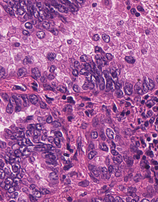
Tumor epithelial tissue: yes
Tumor-associated stroma tissue: yes
Normal tissue: no